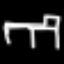
Label: bed